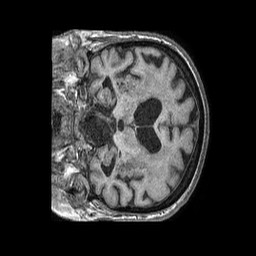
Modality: T1w
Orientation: coronal
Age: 85
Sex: female
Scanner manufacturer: philips
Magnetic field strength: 1.5 T
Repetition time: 0.00761 s
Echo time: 0.003459 s